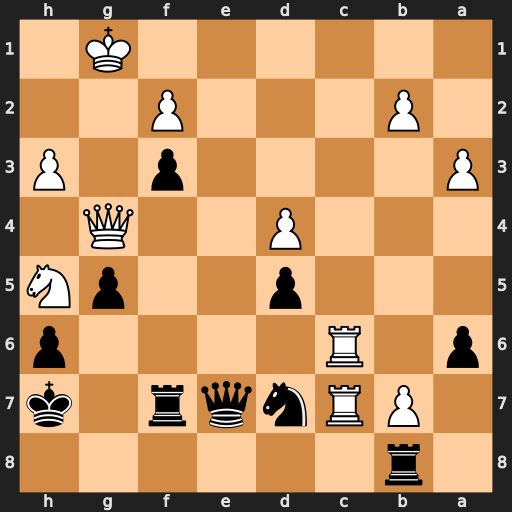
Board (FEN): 1r6/1PRnqr1k/p1R4p/3p2pN/3P2Q1/P4p1P/1P3P2/6K1
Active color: b
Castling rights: -
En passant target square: -
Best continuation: Qe1+ Kh2 Qxf2+ Kh1 Qe1+